Interaction volume radius: 5 \u00c5
Interaction volume height: 10 \u00c5
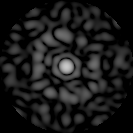
Disorder parameter: 0.825